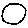
Label: circle